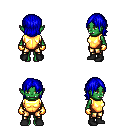
a pixel art fantasy rpg character, female body template, orc, green skin, gold chest armor, gold greaves, blue long bangs hairstyle, gold gloves, black shoes, four views (front, back, left, right), 2x2 character sprite sheet, small pixel art, hard edges, no anti-aliasing